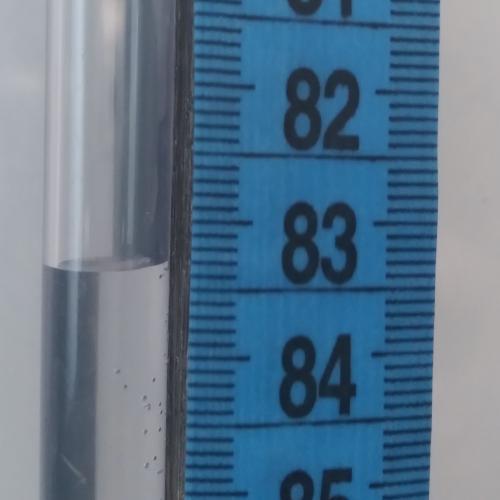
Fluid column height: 83.3 cm